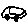
Label: car